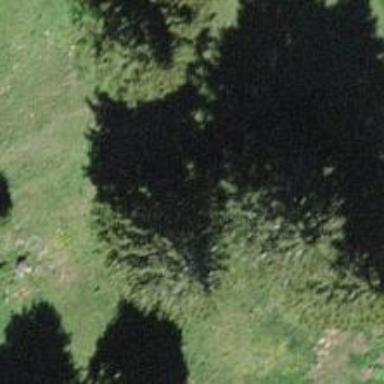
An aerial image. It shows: Needle-leaved tree in natural setting.